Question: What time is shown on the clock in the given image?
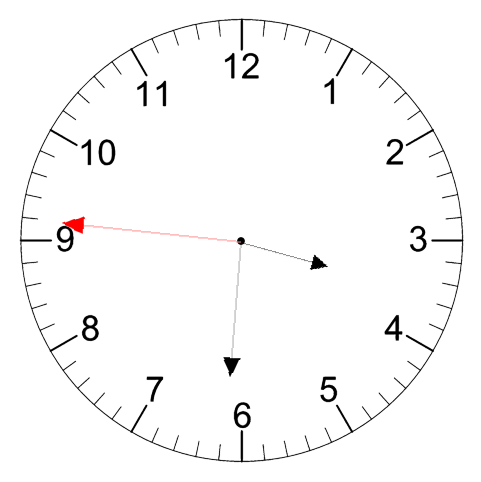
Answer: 03:30:46